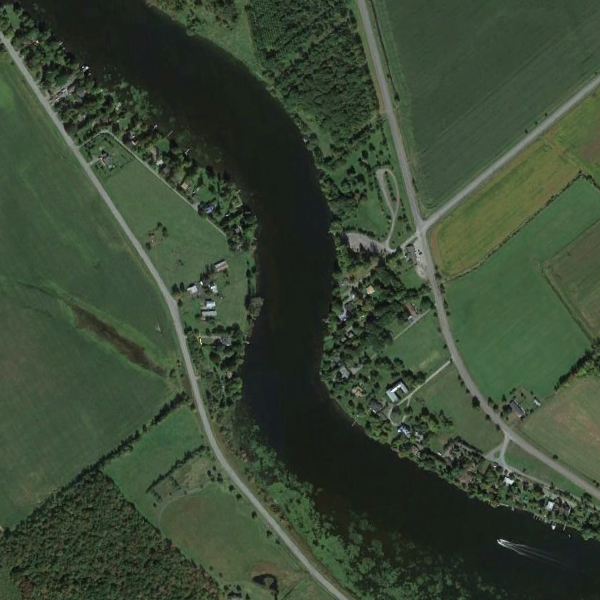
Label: River